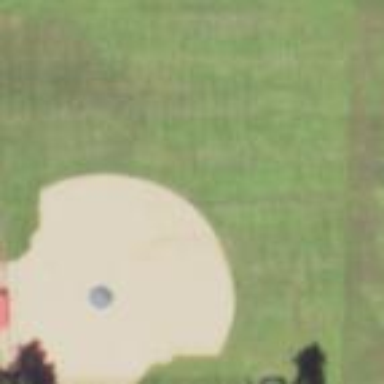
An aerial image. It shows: Baseball pitch for leisure land activities.